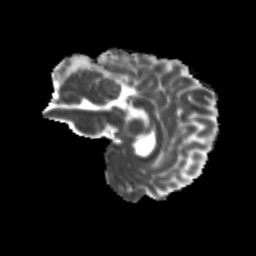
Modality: MD
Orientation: sagittal
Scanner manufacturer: siemens
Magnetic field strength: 3 T
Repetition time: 9.2 s
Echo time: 0.084 s